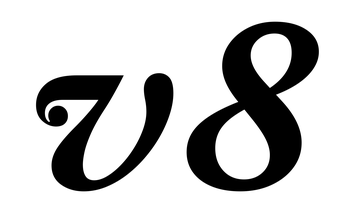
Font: LibreCaslonText-Italic_Bold_Italic